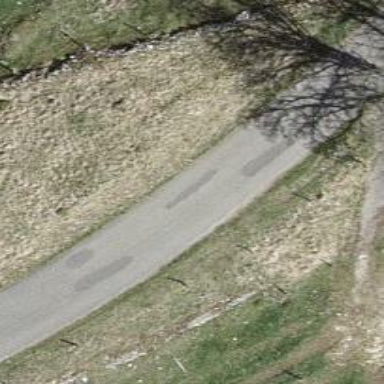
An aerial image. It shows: Well-maintained track road with grade 1 tracktype.